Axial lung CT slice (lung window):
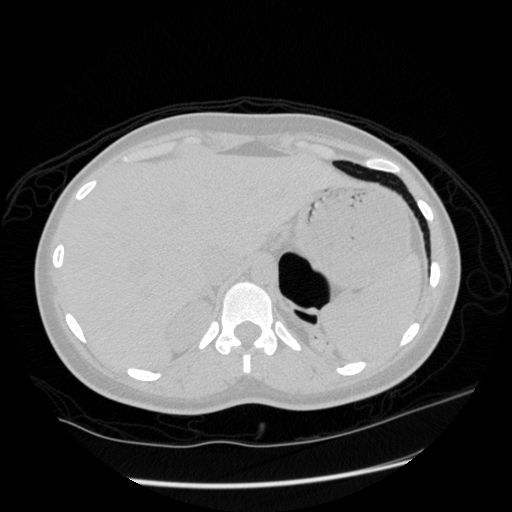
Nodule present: no